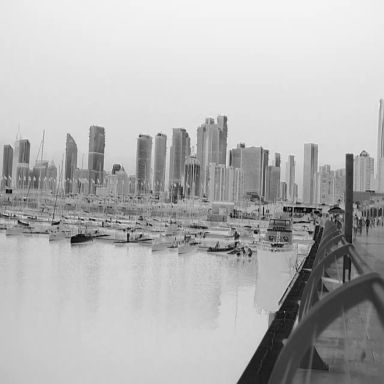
There are three canoes in the infrared image.